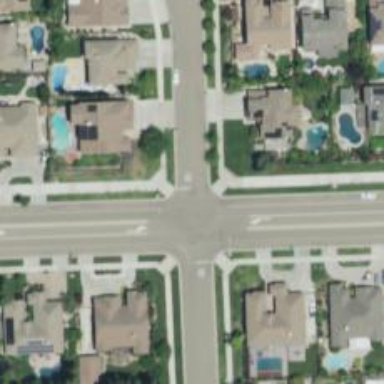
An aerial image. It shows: Unmarked crossing on the road.